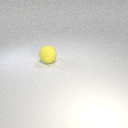
large yellow rubber sphere